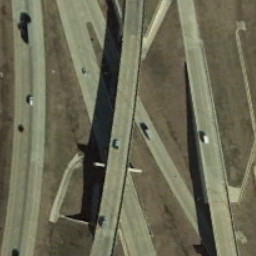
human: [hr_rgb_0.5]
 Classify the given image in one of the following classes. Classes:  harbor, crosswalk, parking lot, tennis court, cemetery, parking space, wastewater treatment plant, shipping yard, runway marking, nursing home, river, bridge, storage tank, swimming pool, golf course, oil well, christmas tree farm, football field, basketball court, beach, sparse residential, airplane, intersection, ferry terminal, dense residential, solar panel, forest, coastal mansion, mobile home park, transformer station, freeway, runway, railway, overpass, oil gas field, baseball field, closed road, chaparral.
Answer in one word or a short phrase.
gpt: overpass